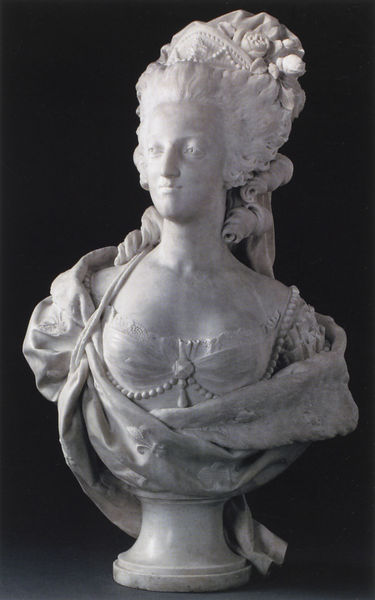
Titel: Marie-Antoinette, reine de France
Künstler: Louis-Simon Boizot
Institution: Paris, Musée du Louvre
Schlagwörter: busen, frankreich, frau, frisur, marmor, nase, schmuck, stirn, rosen, tuch, augen, barock, falten, gesicht, hals, porträt, haare, rokkoko, dekolletee, diadem, locken, perlen, skulptur, deutschland, perücke, italien, büste, königin, empire, lilien, frauenporträt, kaiserin, bernini, marie-antoinette, kaierin